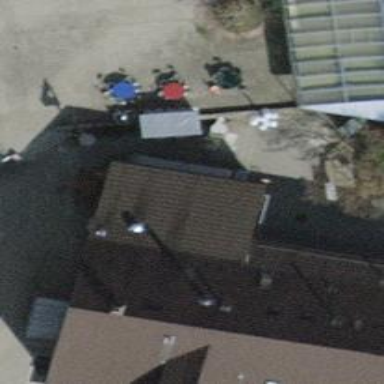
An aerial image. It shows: Bar.